Question: I want it like this:

So that the #header-nav is a horizontal bar which has the links(#nav-bar) and that the #bar fills out the remaining space but doesn't wrap to the next row or go behind the links. So it would be like one of the links but extends as far as the #header-nav allows.
The HTML:
'''
<div id="header-nav">
<div id="nav-bar">
<ul>
<li><a href="link1">Home</a></li>
<li><a href="link2">Page1</a></li>
<li><a href="link3">Page2</a></li>
<li><a href="link4">Page3</a></li>
<li><a href="link5">Page4</a></li>
</ul>
</div>
<div id="bar"></div>
</div>
'''
The CSS:
'''
#header-nav ul
{
padding-left:0px;
margin: 0;
padding-top:10px;
padding-bottom:10px;
list-style-type:none;
text-align: left;
float:center;
margin-top:0px;
}
#header-nav ul li
{
margin-left:1px;
display: inline;
}
#header-nav ul li a
{
text-decoration:none;
padding: .2em .4em;
color: black;
border:1px solid lightgrey;
background-color:lightgrey;
}
'''
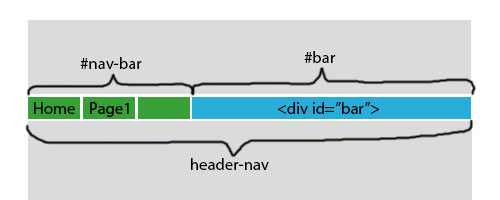
Answer: My brother found out a solution.
Heres the link to <URL>
The CSS:
'''
<body>
<div id="header-nav">
<div id="cell1">
<div id="buttons">
<ul>
<li><a href="page1">Home</a></li>
<li><a href="page2">Page1</a></li>
<li><a href="page3">Page2</a></li>
<li><a href="page4">Page3</a></li>
<li><a href="page5">Page4</a></li>
</ul>
</div>
</div>
<div id="cell2">
<div id="bar">
</div>
</div>
</div>
</body>
'''
The HTML:
'''
#buttons ul li a {
text-decoration:none;
padding: 5px 10px 5px 10px;
color: black;
border:1px solid lightgrey;
background-color:lightgrey;
}
#buttons ul {
padding-left:0px;
margin: 0;
padding-top:10px;
padding-bottom:10px;
list-style-type:none;
text-align: left;
}
#buttons ul li {
margin-left:1px;
display: inline;
}
#header-nav {
display:table;
width:100%;
}
#cell1 {
display:table-cell;
white-space: nowrap;
vertical-align:top;
}
#buttons {
float:left;
}
#cell2 {
display:table-cell;
width:100%;
padding: 4px 3px 5px 4px;
vertical-align:top;
}
#bar {
float:left;
width:100%;
background-color:black;
height:29px;
background-color:lightgrey;
}
'''